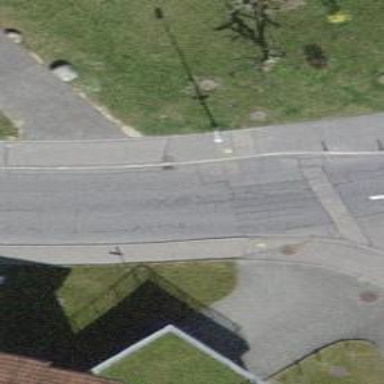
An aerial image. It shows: Residential road with separate sidewalks on both sides.